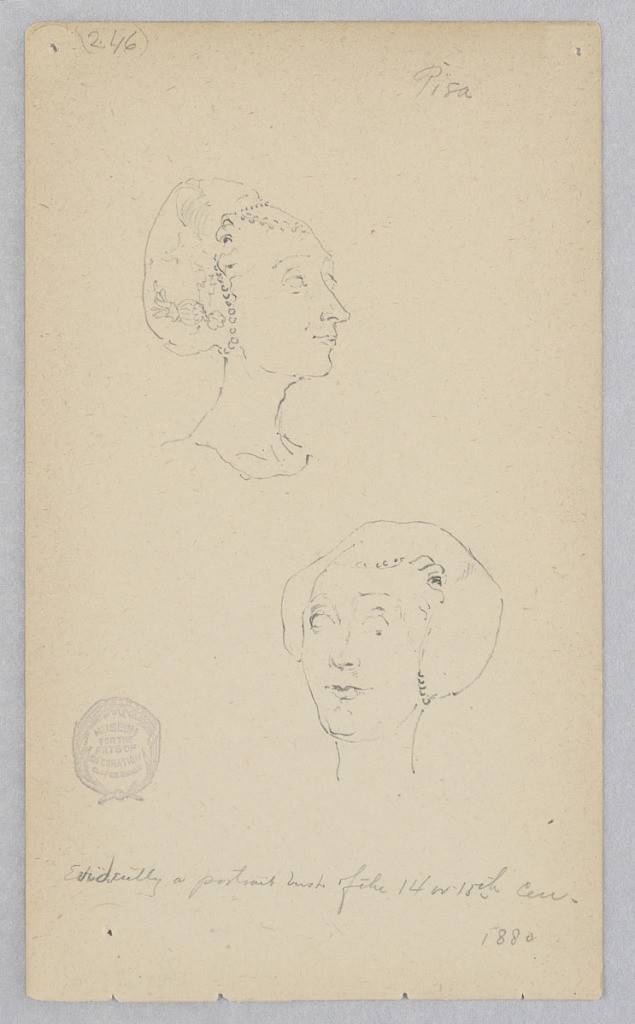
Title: Woman
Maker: Robert Frederick Blum, American, 1857–1903
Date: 1880
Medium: Graphite on wove paper
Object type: Drawing
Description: Two sketches of a female figure in profile.